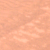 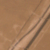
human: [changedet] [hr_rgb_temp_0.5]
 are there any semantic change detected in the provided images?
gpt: Three diagonal roads appear in the desert.